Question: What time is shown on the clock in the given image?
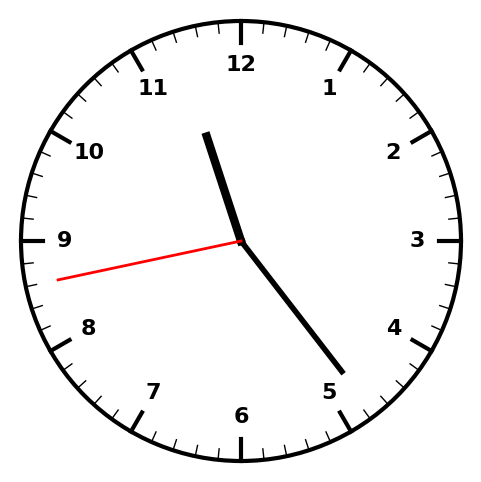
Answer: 11:23:43